Question: what do i do if i put the tag inside a div which has, say 354x300 px something, rough estimate, and the src of that tag has a px of 1.6k x 1.2k? The problem is that there is a space below the image, i doesn't occupy the whole space, i don't know what happen the image is already big enough i thought its gonna re-size itself to what is the size of the div where the img tag is located.
'''
<div class="myClass">
<img src="theVeryBigImage.jpg"/>
</div>
'''
Above is my code for that part which results on this part, see image below

As you can see, that image has a size of 1600x1200 px but still it doesn't occupy the whole space, it leaves a whitespace (Blank space) below
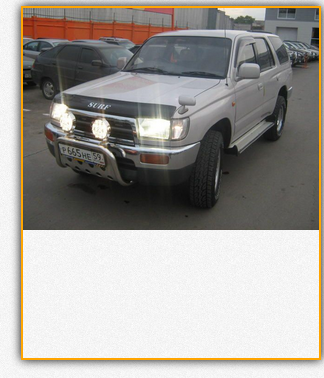
Answer: Some default css may be setting image height.
Try
'''
.myClass { height: /* some height */; }
.myClass img{ height:100% ; }
'''